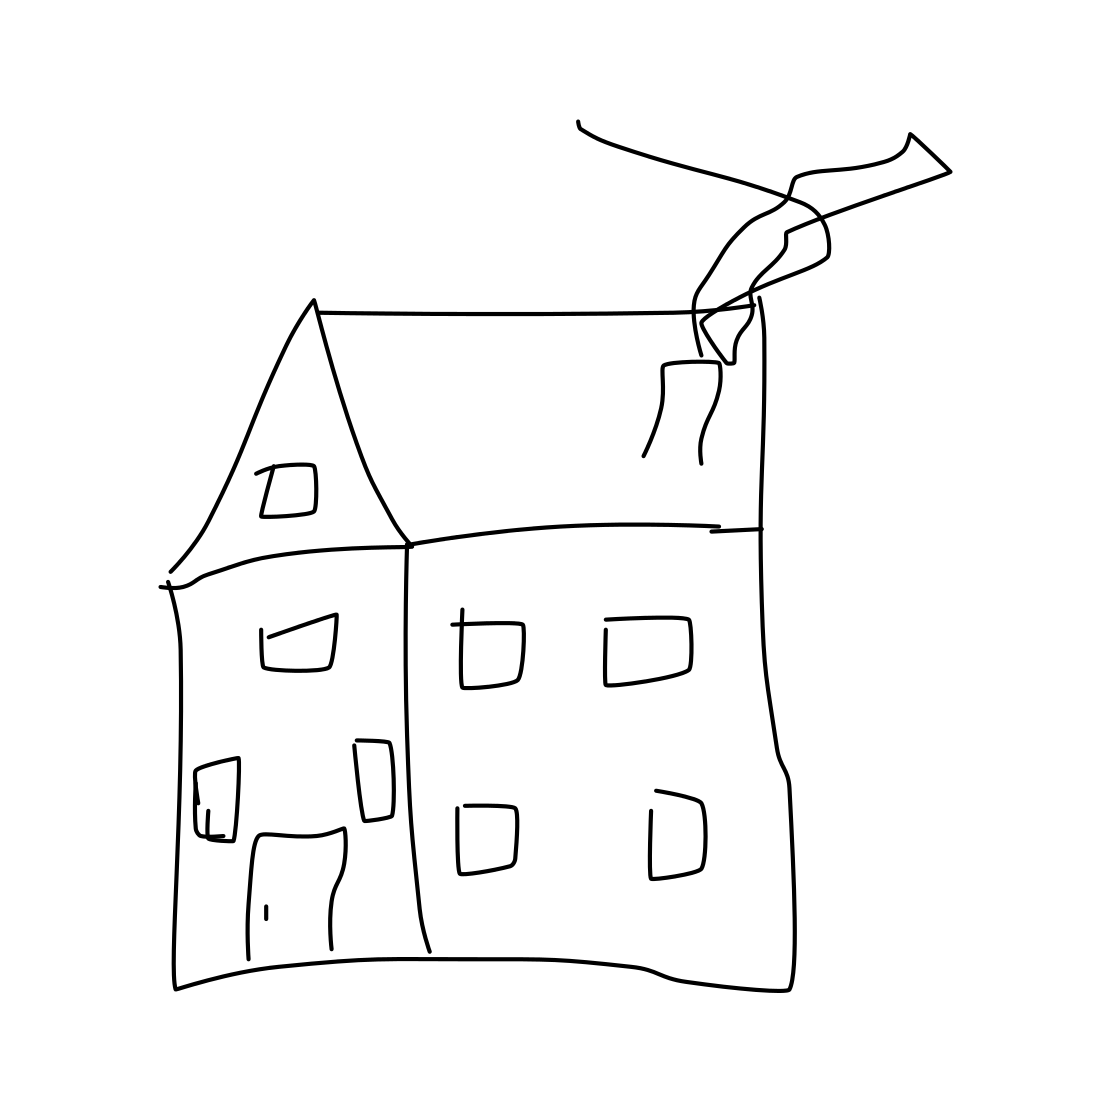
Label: house